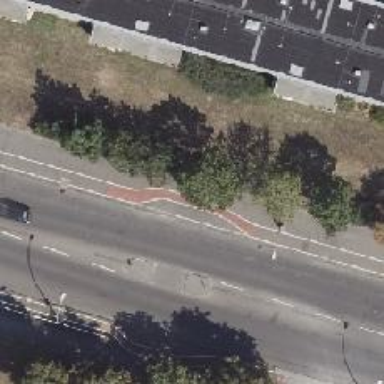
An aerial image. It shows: Asphalt sidewalk.